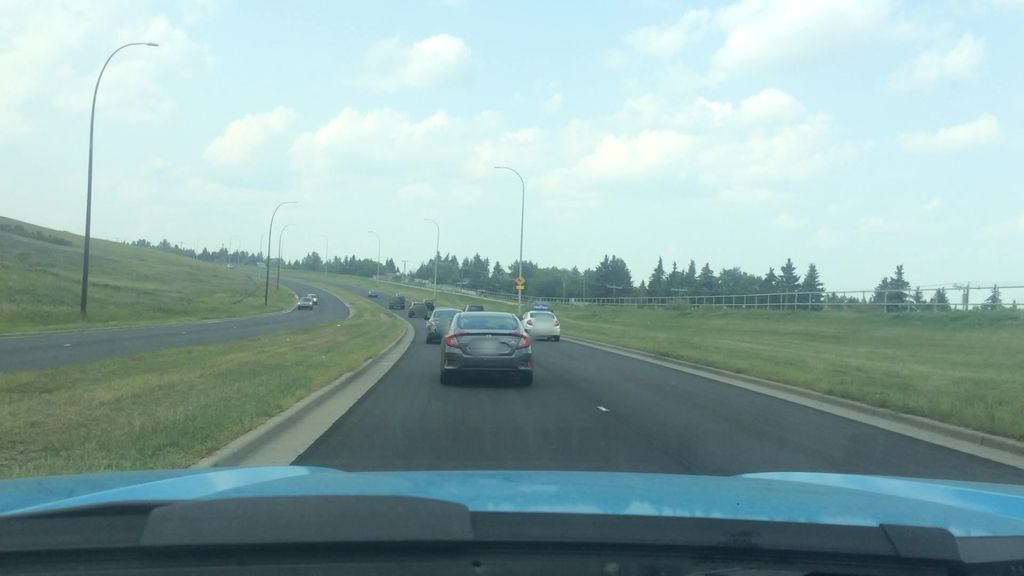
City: calgary